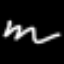
Label: squiggle